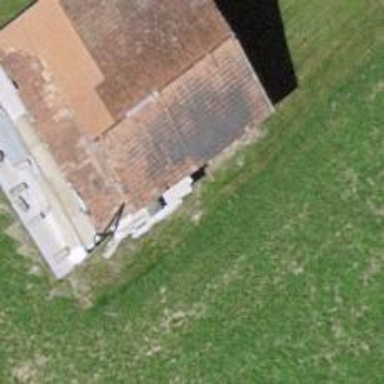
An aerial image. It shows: Barn.